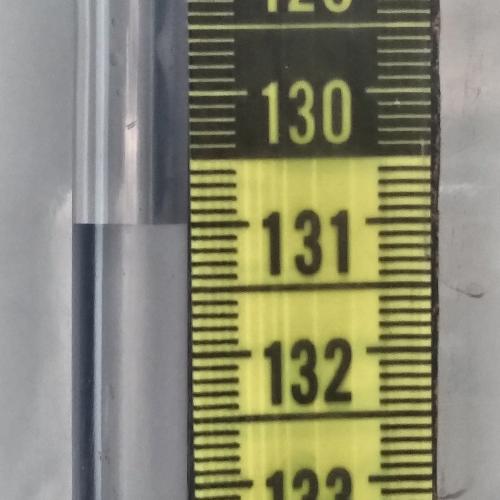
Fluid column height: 131.0 cm